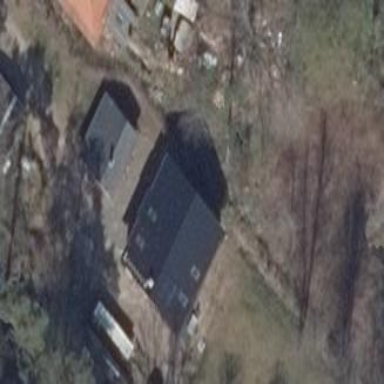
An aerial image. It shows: Detached building with gabled roof oriented across. The roof is colored black.